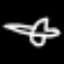
Label: airplane